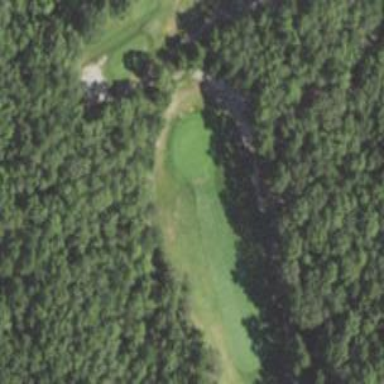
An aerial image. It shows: View of golf hole.